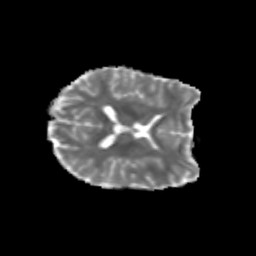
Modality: MD
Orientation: axial
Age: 18
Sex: female
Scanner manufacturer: siemens
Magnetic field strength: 3 T
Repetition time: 3.5 s
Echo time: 0.125 s